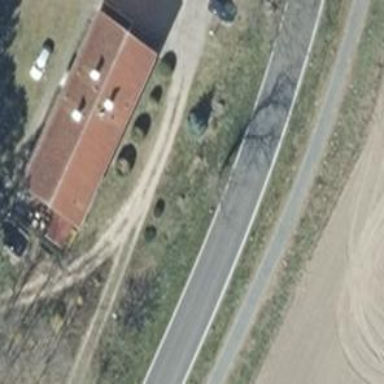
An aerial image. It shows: Tertiary road with asphalt surface.